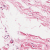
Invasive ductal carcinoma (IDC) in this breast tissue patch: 0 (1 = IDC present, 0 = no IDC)